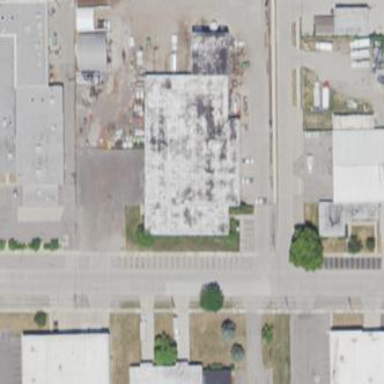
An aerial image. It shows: Industrial building.